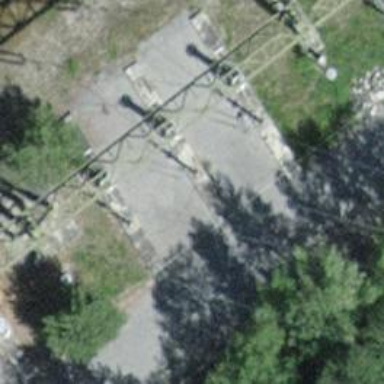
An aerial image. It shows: Insulator used in power equipment.